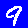
Digit: 9